Question: How can I add AdMob to my LibGdx project in 2018, I know that I need to add google play services, but after adding i have exception.

How to add google play services without exceptions?
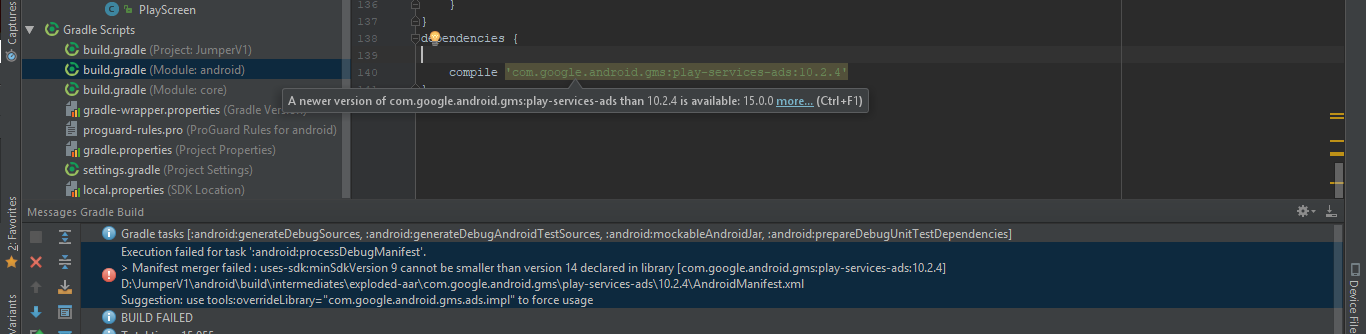
Answer: As written in the error message you posted a screenshot of (which is discouraged by the way, better to post the message as text), your 'minSdkVersion' is set to '9' when it needs to be at least '14'. This is because the library requires it to be.
Change the 'minSdkVersion'in your manifest file, see <URL>.